Question: What is the reading of the measurement in the image?
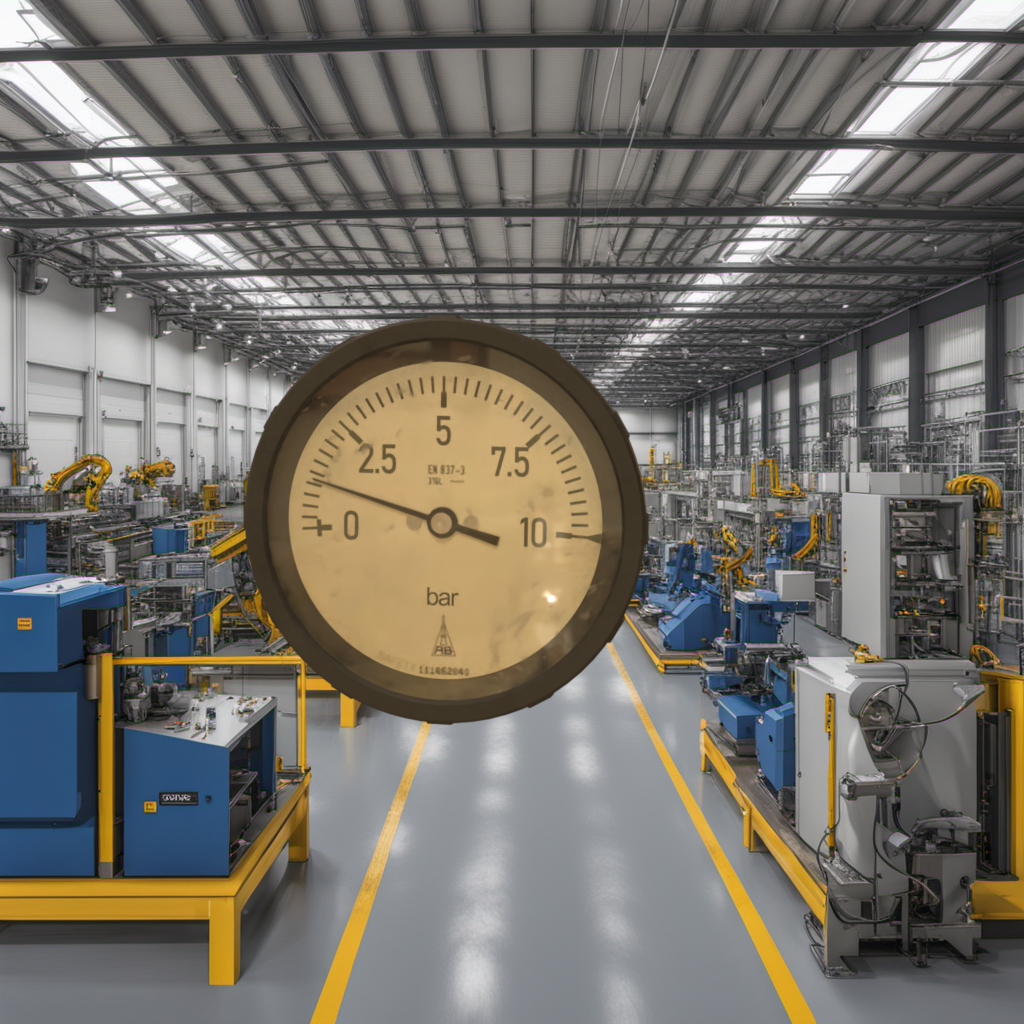
Answer: The result is 1.25
Question: What is the reading range of the measurement in the image?
Answer: The range is from 0 to 10
Question: What is the minimum and maximum value range of this measurement?
Answer: The minimum value is 0 and the maximum value is 10